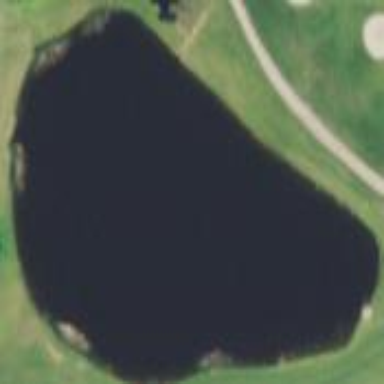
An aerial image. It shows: Water hazard in golf course. The hazard is natural water feature.